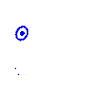
Particle: pion